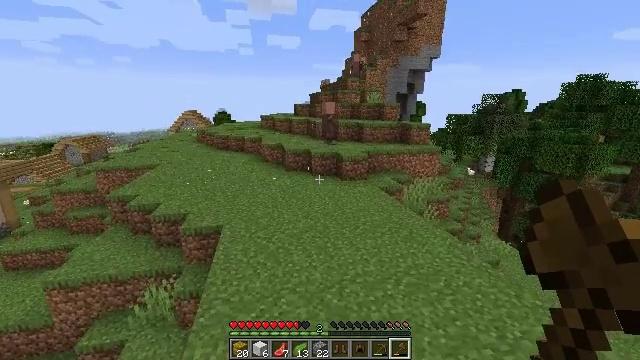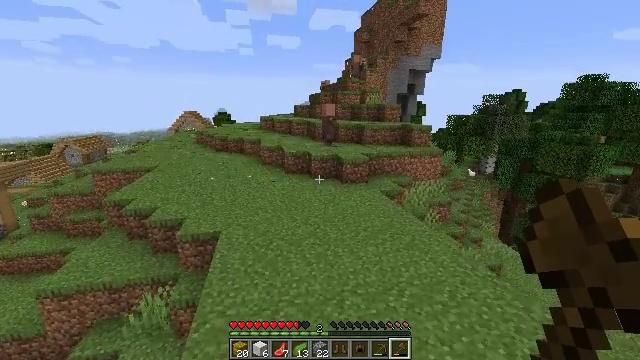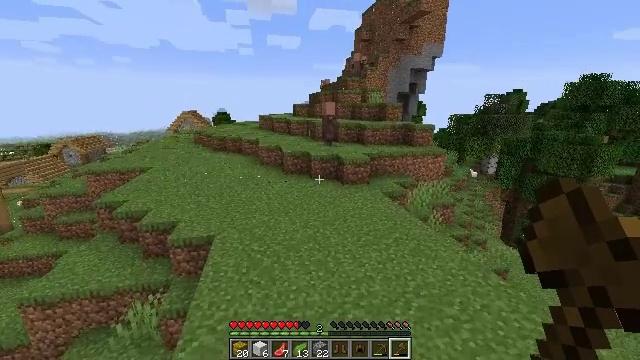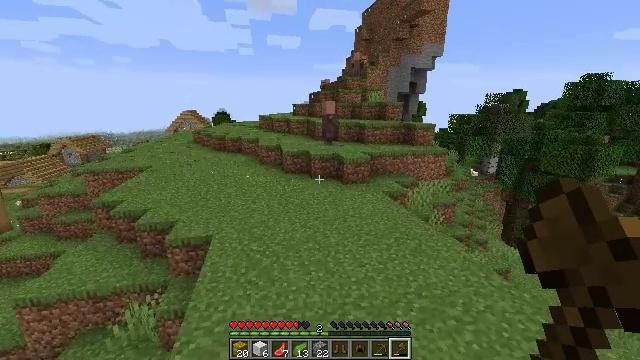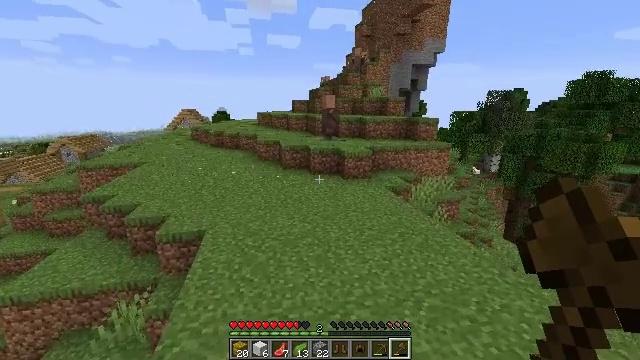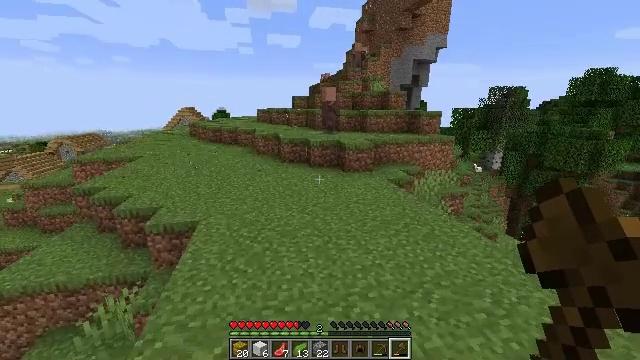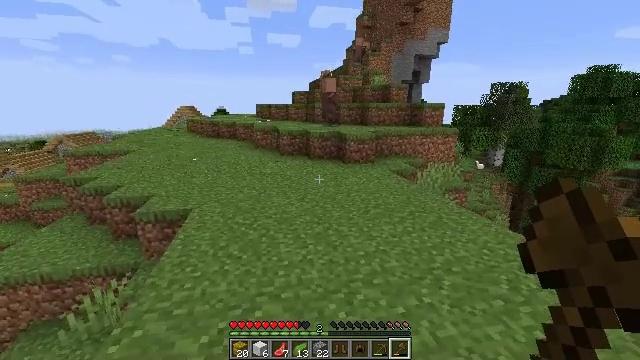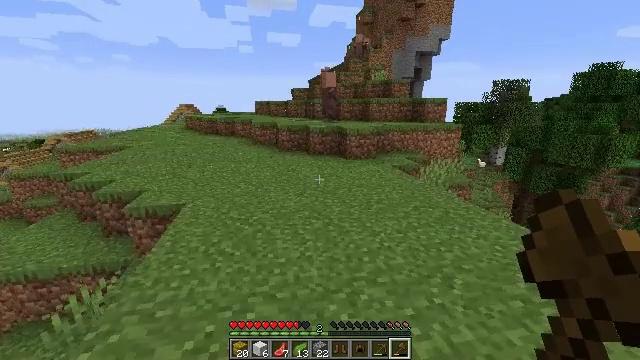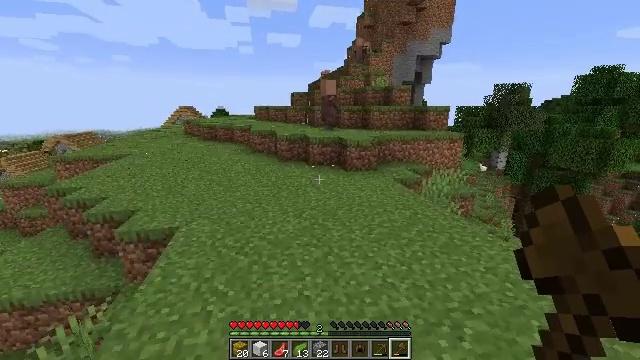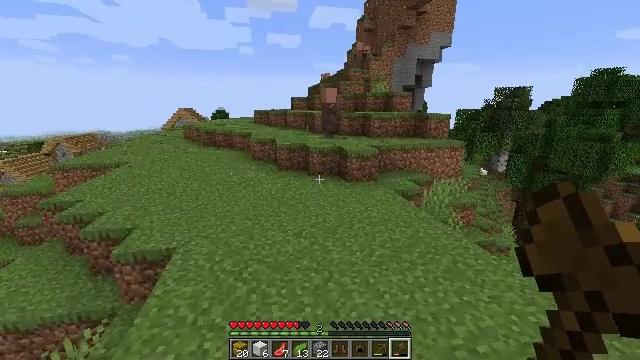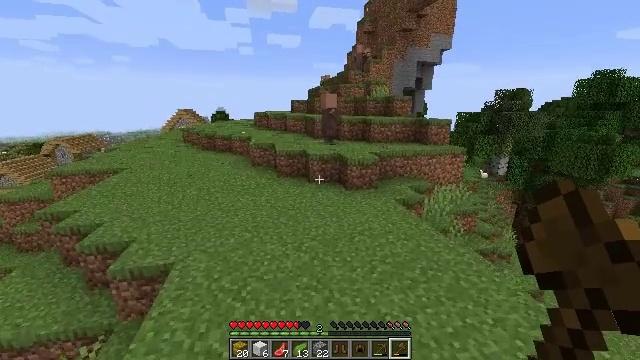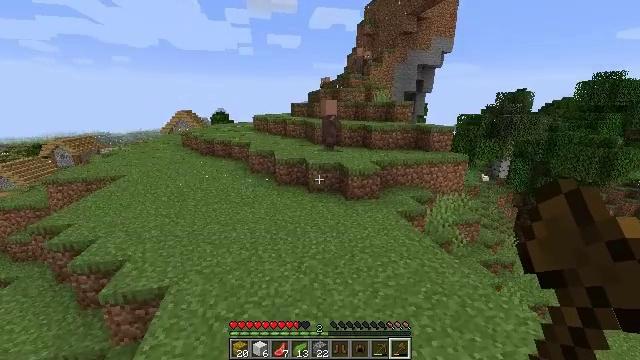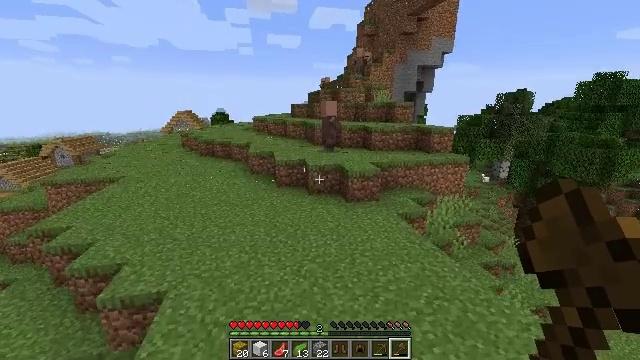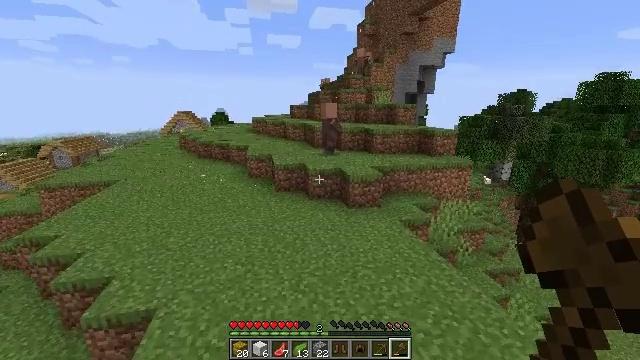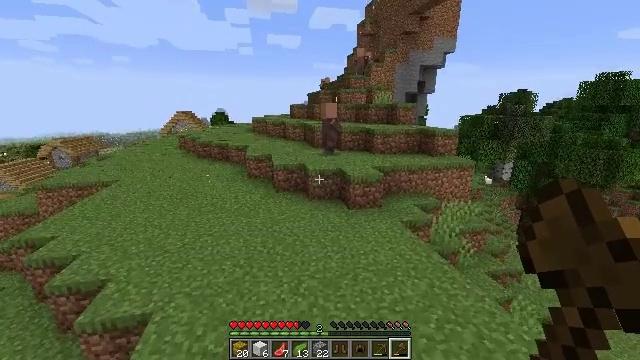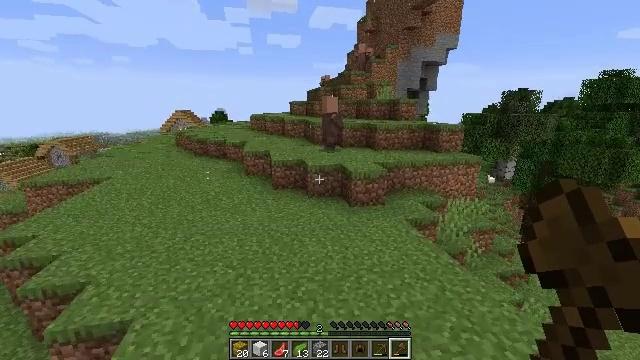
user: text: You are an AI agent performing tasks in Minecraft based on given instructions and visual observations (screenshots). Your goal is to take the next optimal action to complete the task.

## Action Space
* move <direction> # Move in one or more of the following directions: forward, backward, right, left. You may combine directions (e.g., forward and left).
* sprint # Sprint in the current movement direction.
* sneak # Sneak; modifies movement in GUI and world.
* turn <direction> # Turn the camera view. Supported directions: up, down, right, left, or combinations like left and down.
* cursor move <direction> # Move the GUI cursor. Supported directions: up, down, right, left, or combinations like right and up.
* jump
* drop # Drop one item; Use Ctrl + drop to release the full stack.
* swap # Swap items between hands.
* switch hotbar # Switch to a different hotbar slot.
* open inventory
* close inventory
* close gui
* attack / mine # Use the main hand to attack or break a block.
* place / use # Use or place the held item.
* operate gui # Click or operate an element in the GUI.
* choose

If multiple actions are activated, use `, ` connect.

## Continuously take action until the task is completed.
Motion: motion action
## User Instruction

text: Mine the oxeye daisy flower.
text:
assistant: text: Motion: move forward, sprint, jump
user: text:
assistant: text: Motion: move forward, sprint, jump
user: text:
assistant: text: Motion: move forward, jump
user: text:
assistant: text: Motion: move forward, jump
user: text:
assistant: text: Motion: move forward, jump
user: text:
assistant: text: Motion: move forward, jump
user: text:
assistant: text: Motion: move forward, jump
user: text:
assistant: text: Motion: move forward, sprint, jump
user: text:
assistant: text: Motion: move forward, sprint, jump
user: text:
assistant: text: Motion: move forward, sprint, jump
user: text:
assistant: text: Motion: move forward, jump
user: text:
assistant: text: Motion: move forward, jump
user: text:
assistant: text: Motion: move forward, jump
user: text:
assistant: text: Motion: move forward, jump
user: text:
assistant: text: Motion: move forward, jump
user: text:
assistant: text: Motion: move forward, jump
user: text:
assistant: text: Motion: move forward, jump
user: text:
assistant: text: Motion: move forward, jump
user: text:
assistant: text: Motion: move forward, sprint, jump
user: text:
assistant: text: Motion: move forward, sprint, jump
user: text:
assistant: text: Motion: move forward, sprint, jump
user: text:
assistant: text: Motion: move forward, sprint, jump
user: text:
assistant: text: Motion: move forward, jump
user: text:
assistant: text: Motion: move forward, jump
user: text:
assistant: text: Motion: move forward, jump
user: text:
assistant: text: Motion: move forward, jump
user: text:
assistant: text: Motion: move forward, jump
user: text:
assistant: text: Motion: move forward, sprint, jump
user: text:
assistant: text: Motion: move forward, sprint, jump
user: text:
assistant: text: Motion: move forward, sprint, jump